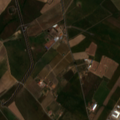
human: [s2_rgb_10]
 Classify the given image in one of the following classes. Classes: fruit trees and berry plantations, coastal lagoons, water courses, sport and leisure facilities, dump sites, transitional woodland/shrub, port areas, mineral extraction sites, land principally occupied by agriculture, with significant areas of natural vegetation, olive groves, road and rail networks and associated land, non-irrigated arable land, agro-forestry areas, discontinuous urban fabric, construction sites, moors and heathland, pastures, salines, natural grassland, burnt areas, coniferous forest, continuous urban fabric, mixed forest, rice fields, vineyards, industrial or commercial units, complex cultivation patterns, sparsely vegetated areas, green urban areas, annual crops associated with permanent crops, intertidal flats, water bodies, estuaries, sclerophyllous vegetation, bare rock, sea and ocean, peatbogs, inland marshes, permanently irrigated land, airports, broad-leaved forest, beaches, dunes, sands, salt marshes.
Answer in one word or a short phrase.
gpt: continuous urban fabric